На рисунке показано жёсткое неподвижное кольцо радиуса $R$, внутри которого существует однородное магнитное поле, перпендикулярное его плоскости и направленное от наблюдателя. $SD$ — диаметр кольца. Пучок положительно заряженных частиц с одинаковой массой и зарядом и различными скоростями попадает в область магнитного поля в кольце в точке $S$, причём угол между направлениями скоростей частиц и прямой $SD$ не превышает $i_{max}=\frac{\pi}{6}$. В точке $D$ в кольце есть небольшое отверстие. Известно, что все столкновения частиц с кольцом абсолютно упругие и не меняют их свойства, а период движения частиц в магнитном поле равен $T$. Столкновениями частиц между собой, их взаимодействием, а также гравитацией пренебрегите.
Найдите, с какой скоростью $v$ и под каким углом к прямой $SD$ должна двигаться частица, чтобы её полное время движения внутри кольца было равно $T$, а количество её столкновений с кольцом не превышало $n=5$, после чего она вылетала бы из кольца через точку $D$.
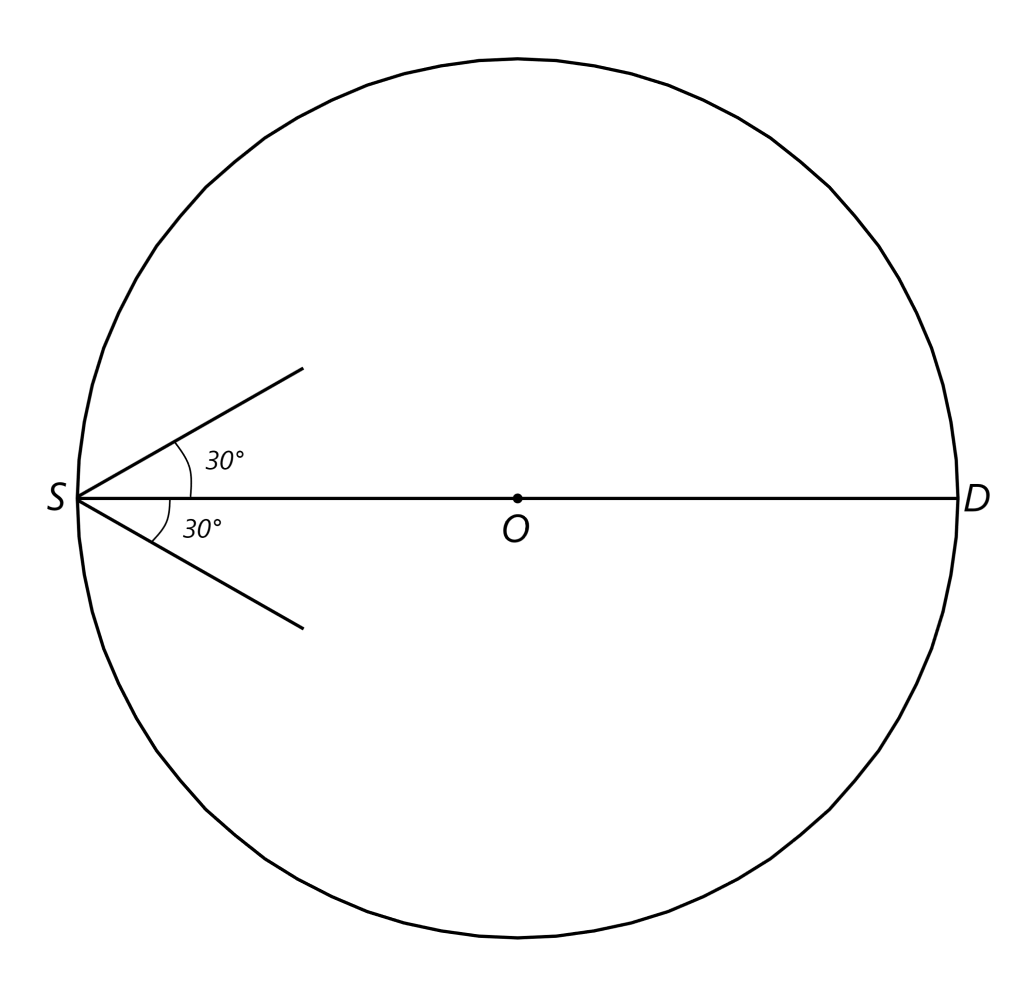
Ответ: Угол $i$ отсчитывается от прямой $SD$ по часовой стрелке. \[\left[\begin{array}{ccc}v_1=&\frac{1}{\sqrt3}\frac{2\pi R}{T}&(i_1=0),\\v_2=&\sqrt2\sin{\frac{\pi}{8}}\frac{2\pi R}{T}&(i_2=\frac{\pi}{8}),\\v_3=&\frac{\sin{\frac{3\pi}{10}}}{\sin{\frac{\pi}{5}}}\frac{2\pi R}{T}&(i_3=0),\\v_4=&\sqrt2\cos{\frac{\pi}{8}}\frac{2\pi R}{T}&(i_4=-\frac{\pi}{8}),\\v_5=&\sin{\frac{5\pi}{12}}\frac{2\pi R}{T}&(i_5=-\frac{\pi}{12}).\end{array}\right.\]
Темы:
T, Электромагнетизм, Движение в магнитном поле, Китайские